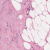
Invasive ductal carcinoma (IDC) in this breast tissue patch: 0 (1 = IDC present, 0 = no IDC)